Question: I have a collection of Facebook pages that I'm recording daily number of "Likes" for.
I'd like to identify those which are growing the fastest. Problem is that I'm wondering how to remove the 'noise' of pages with a small number of likes and those with a great number of likes.

Are there any general techniques or approaches for what I'm trying to do here?
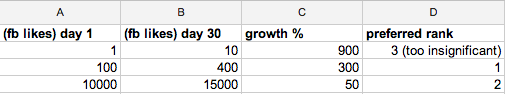
Answer: The more or less statistically correct (and simple) answer is:
Assuming that the first measurement is x likes, the second is y likes,
Then the estimate of the natural logarithm of the growth is given by
log(y / x) with an error estimate of sqrt(1 / x + 1 / y)
But since you are interested in the conservative estimate of the growth, you should use something like ~ 5% confidence interval.
So I would recommend ranking your dataset using the folllowing function.
log(y / x) - 2 * sqrt(1 / x + 1 / y)
For example:
growth from 1 to 10 will get the score of 0.2
growth from 100 to 400 will get the score of 1.16
growth from 10000 to 15000 will get the score of 0.38
One of the important properties of this estimator will be that the growth
from say 10000 to 100000 will be ranked higher than the grown from 1000 to 10000, which in turn will be ranked higher than the grown from 100 to 1000 etc...